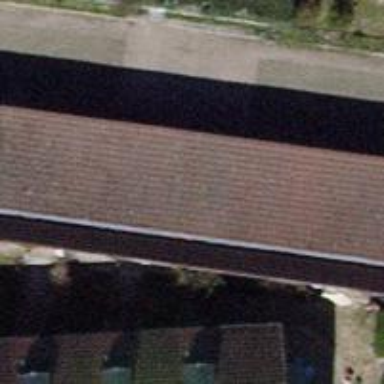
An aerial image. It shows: Garage.